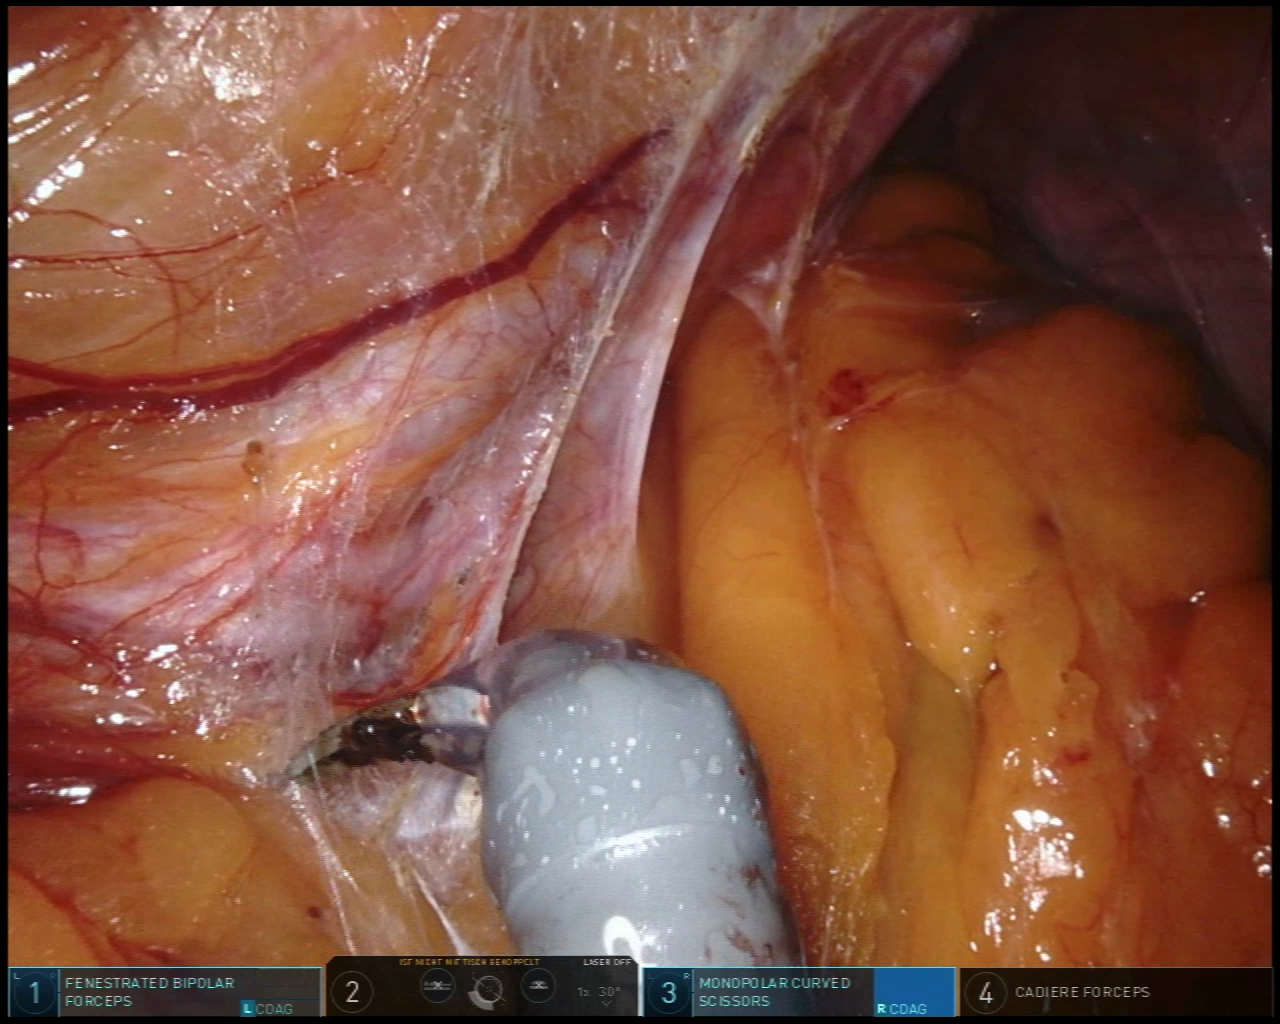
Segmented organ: ureter
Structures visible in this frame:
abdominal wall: yes
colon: no
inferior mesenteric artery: no
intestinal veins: no
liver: no
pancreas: no
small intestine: no
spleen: no
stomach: no
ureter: yes
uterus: no
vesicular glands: no